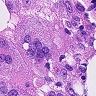
Metastatic tissue present: no